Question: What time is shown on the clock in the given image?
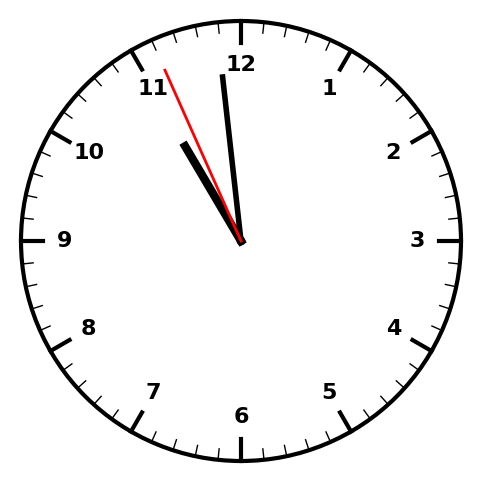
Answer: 10:58:56